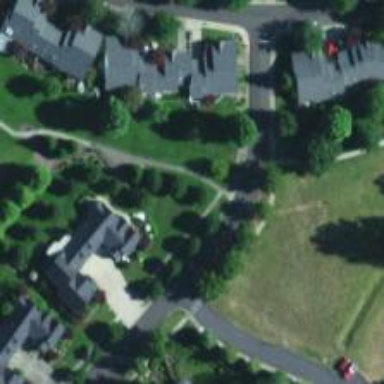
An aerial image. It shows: Residential road with sidewalk on the left side.